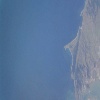
Label: water